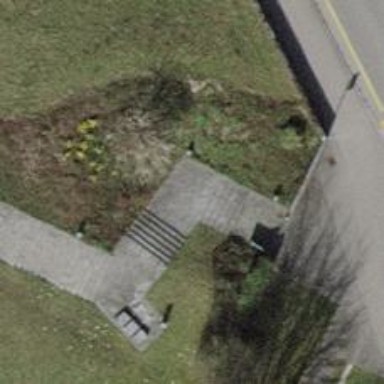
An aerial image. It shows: Road with steps.